Question: Okay, this is the situation..I'm running into a strange exception, and trough various other answers here on stackoverflow I've figured out that it must have something to do with the mapping between my Project-entity and the one-to-one relation to an Image-entity. Nevertheless I still can't figure out what the exact cause of the error is.
I've read these answers so far, but none of them helped me solving the error unfortunately.. I guess it must be something very small and stupid..
- <URL>

My entire model is created with code first migrations and I've recently changed from data-annotions to fluent mapping. I've let MVC scaffold an simple Index-, Create- and Edit-view based on my DTO's. And the idea is that I can create a project which is related to atleast one 'Portfolio' and one or more images.
'''
public class Project : BaseEntity
{
public DateTime StartDate { get; set; }
public DateTime? EndDate { get; set; }
public String Title { get; set; }
public String ShortDescription { get; set; }
public String Description { get; set; }
public Guid? LargeImageId { get; set; }
public Image LargeImage { get; set; }
public Guid? MediumImageId { get; set; }
public Image MediumImage { get; set; }
public Guid SmallImageId { get; set; }
public Image SmallImage { get; set; }
public Guid PortfolioId { get; set; }
public virtual Portfolio Portfolio { get; set; }
}
'''
'''
public class Portfolio : BaseEntity
{
public String Name { get; set; }
public virtual List<Project> Projects { get; set; }
}
'''
'''
public class Image : BaseEntity
{
public Int32 Width { get; set; }
public Int32 Height { get; set; }
public String Title { get; set; }
public String MimeType { get; set; }
public String Extension { get; set; }
public String Filename { get; set; }
public Guid FileContentId { get; set; }
public virtual ImageContent FileContent { get; set; }
}
'''
'''
public class ImageContent
{
//[DatabaseGenerated(DatabaseGeneratedOption.Identity)]
public Guid Id { get; set; }
public byte[] Content { get; set; }
}
'''
This are all the entity objects used. I'm using automapper to map the properties from the DTO's to the entity objects. But you can assume that the properties of all the DTO's are exactly the same as those in the entity objects.
The entityobjects are then mapped using the following classes, which are loaded in the context.
'''
public class ProjectMap : BaseEntityTypeConfiguration<Project>
{
public ProjectMap()
{
//Primary key
HasKey(t => t.Id);
//Map schema name and table
ToTable("Project", SchemaConstants.Component);
//Set property mapping explicit if needed
Property(t => t.StartDate).IsRequired();
Property(t => t.EndDate).IsOptional();
Property(t => t.Title).HasMaxLength(150).IsRequired();
Property(t => t.ShortDescription).HasMaxLength(200).IsOptional();
Property(t => t.Description).IsRequired().HasColumnType("nvarchar(max)");
//Foreign key relationships
HasRequired(t => t.SmallImage).WithMany().HasForeignKey(t => t.SmallImageId).WillCascadeOnDelete(true);
HasOptional(t => t.MediumImage).WithMany().HasForeignKey(t => t.MediumImageId).WillCascadeOnDelete(false);
HasOptional(t => t.LargeImage).WithMany().HasForeignKey(t => t.LargeImageId).WillCascadeOnDelete(false);
HasRequired(t => t.Portfolio).WithMany().HasForeignKey(t => t.PortfolioId).WillCascadeOnDelete(false);
//Other constraints
}
}
'''
'''
public class PortfolioMap : BaseEntityTypeConfiguration<Portfolio>
{
public PortfolioMap()
{
//Primary key
HasKey(t => t.Id);
//Map schema name and table
ToTable("Portfolio", SchemaConstants.Component);
//Set property mapping explicit if needed
Property(t => t.Name).HasMaxLength(150).IsRequired();
//Foreign key relationships
HasRequired(t => t.Projects).WithRequiredPrincipal();
//Other constraints
}
}
'''
'''
public class ImageMap : BaseEntityTypeConfiguration
{
public ImageMap()
{
//Primary key
HasKey(t => t.Id);
//Map schema name and table
ToTable("Image", SchemaConstants.Systeem);
//Set property mapping explicit if needed
Property(t => t.Width).IsRequired();
Property(t => t.Height).IsRequired();
Property(t => t.Title).HasMaxLength(150).IsRequired();
Property(t => t.MimeType).HasMaxLength(150).IsRequired();
Property(t => t.Extension).HasMaxLength(15).IsRequired();
Property(t => t.Filename).HasMaxLength(255).IsRequired();
//Foreign key relationships
HasRequired(t => t.FileContent).WithMany().HasForeignKey(t => t.FileContentId).WillCascadeOnDelete(true);
//Other constraints
}
}
'''
'''
public class ImageContentMap : EntityTypeConfiguration<ImageContent>
{
public ImageContentMap()
{
//Primary key
HasKey(t => t.Id);
//Map schema name and table
ToTable("ImageContent", SchemaConstants.Systeem);
//Set property mapping explicit if needed
Property(t => t.Content).IsRequired();
//Foreign key relationships
//Other constraints
}
}
'''
'''
public class BaseEntityTypeConfiguration<T> : EntityTypeConfiguration<T> where T : BaseEntity
{
public BaseEntityTypeConfiguration()
{
Property(t => t.TimeStamp).IsRowVersion().IsConcurrencyToken();
Property(t => t.Id).HasDatabaseGeneratedOption(DatabaseGeneratedOption.Identity);
Property(t => t.PublishStart).IsRequired();
Property(t => t.PublishEnd).IsOptional();
Property(t => t.DateCreated).IsRequired();
Property(t => t.DateDeleted).IsOptional();
Property(t => t.IsPublished).IsRequired();
Property(t => t.IsDeleted).IsRequired();
Property(t => t.SystemName).HasMaxLength(150).IsRequired();
}
}
'''
Hopefully somebody can help me resolving this issue. Right now this is driving me nuts! For other objects saving an new item works fine. But when creating a new project through the interface all i'm getting is a DbUpdateException with this error;
'''
A dependent property in a ReferentialConstraint is mapped to a store-generated column. Column: 'Id'
'''
Can somebody help me out on this?
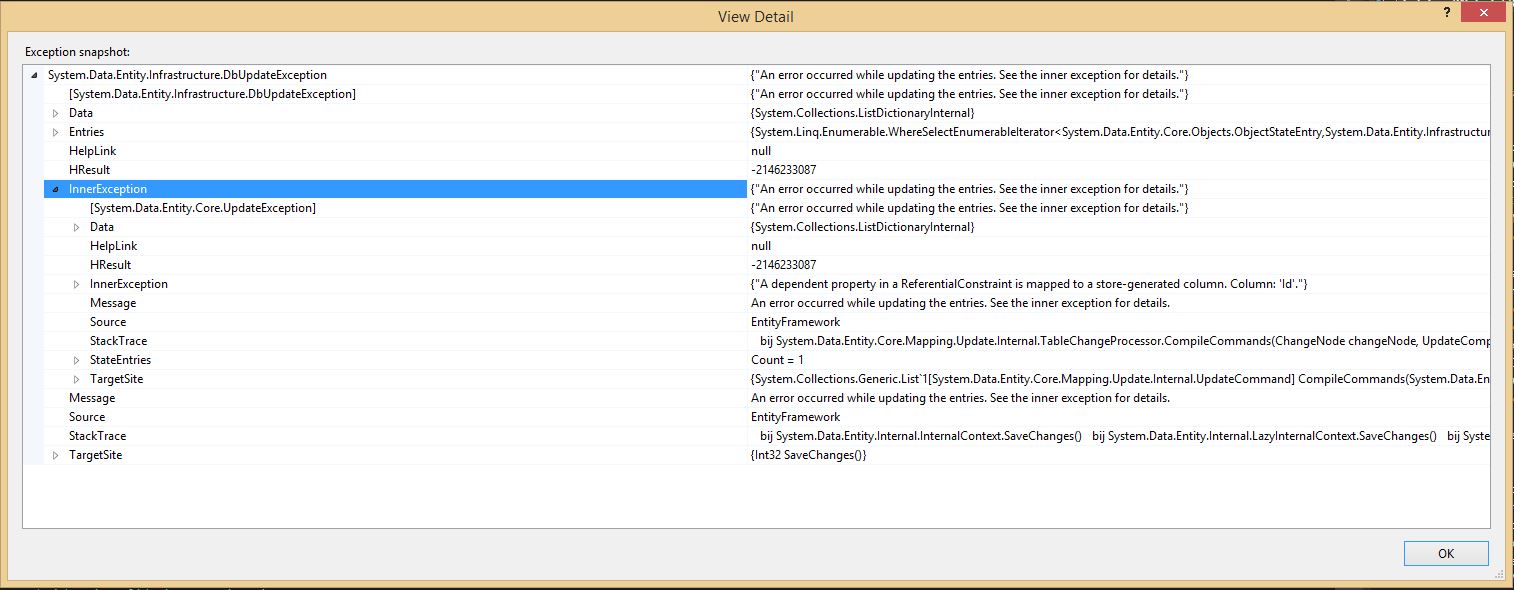
Answer: Finally solved the problem! A colleague of mine gave me a hint, about mapping to the proper id's. So i've checked all relations around project.cs
A project belongs to an item called a portfolio. The idea behind this is that you can create one or more portfolio's with projects in it. The mapping for the portfolio class looked like this;
'''
public class PortfolioMap : BaseEntityTypeConfiguration<Portfolio>
{
public PortfolioMap()
{
//Primary key
HasKey(t => t.Id);
//Map schema name and table
ToTable("Portfolio", SchemaConstants.Component);
//Set property mapping explicit if needed
Property(t => t.Name).HasMaxLength(150).IsRequired();
//Foreign key relationships
HasRequired(t => t.Projects).WithRequiredPrincipal(); <<--- Line causing the error
//Other constraints
}
}
'''
Removing the strange HasRequired solved the issue.